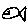
Label: fish